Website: apple
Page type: store-pickup
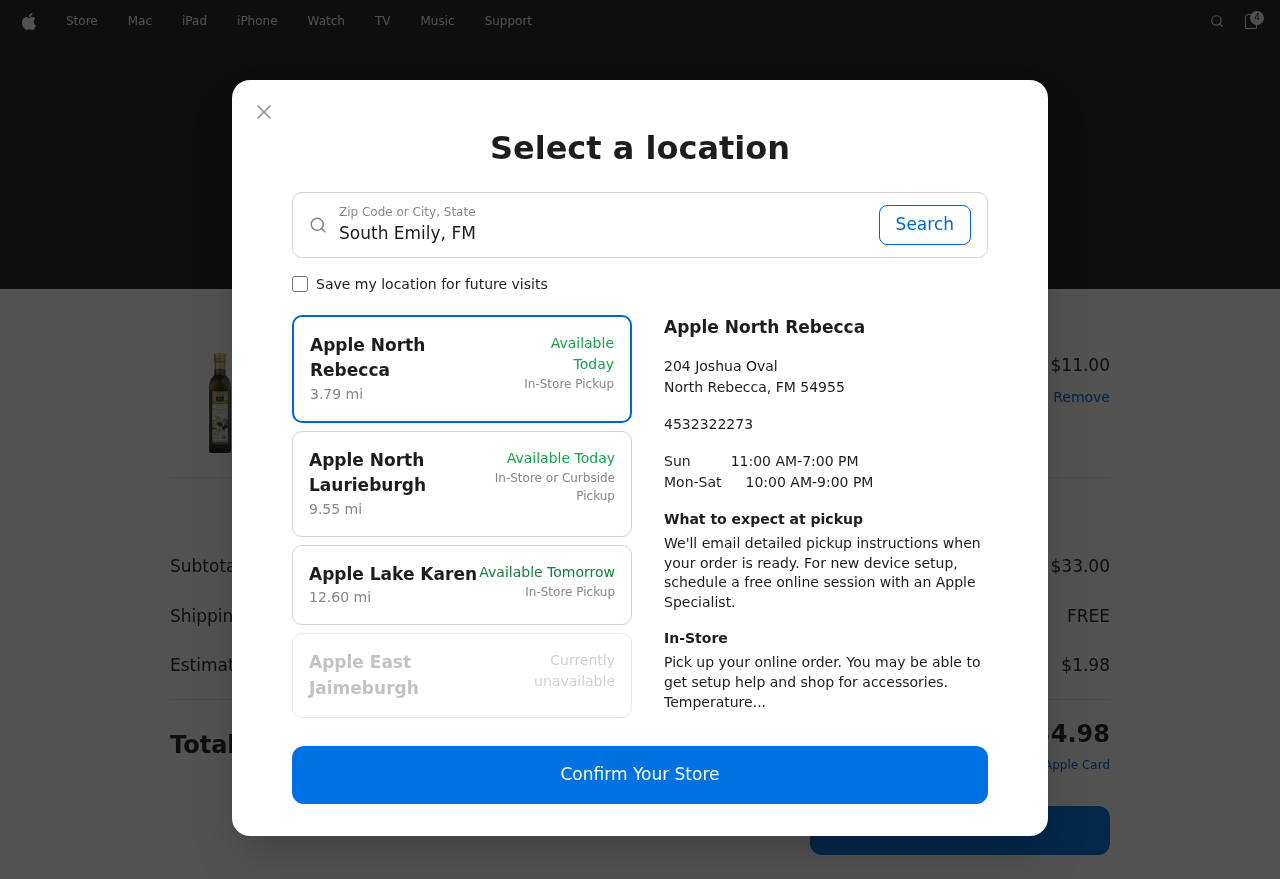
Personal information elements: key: PII_CITY_STATE
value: South Emily, FM
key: PII_LOCATION1_CITY
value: Apple North Rebecca
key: PII_LOCATION1_CITY_STATE_ZIP
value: North Rebecca, FM 54955
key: PII_LOCATION1_STREET
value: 204 Joshua Oval
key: PII_LOCATION2_CITY
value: Apple North Laurieburgh
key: PII_LOCATION3_CITY
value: Apple Lake Karen
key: PII_LOCATION4_CITY
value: Apple East Jaimeburgh
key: PII_PHONE
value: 4532322273
Product elements: key: PRODUCT1_NAME
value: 365 Everyday Value, Organic Extra Virgin Olive Oil, 100% Mediterranean Blend, 16.9 fl oz
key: PRODUCT1_PRICE
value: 11
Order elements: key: ORDER_NUM_ITEMS
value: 4
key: ORDER_TOTAL
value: $34.98
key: ORDER_SUBTOTAL
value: $33.00
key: ORDER_SHIPPING_COST
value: FREE
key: ORDER_TAX
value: $1.98
Search elements: key: SEARCH_CITY_STATE
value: South Emily, FM